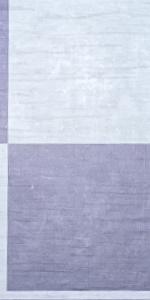
Label: Empty